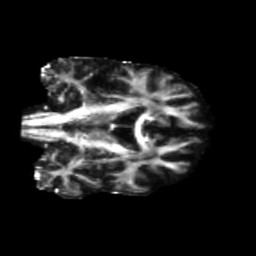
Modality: FA
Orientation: coronal
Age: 73
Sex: female
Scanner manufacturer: siemens
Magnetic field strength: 3 T
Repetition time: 5.25 s
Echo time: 0.08 s